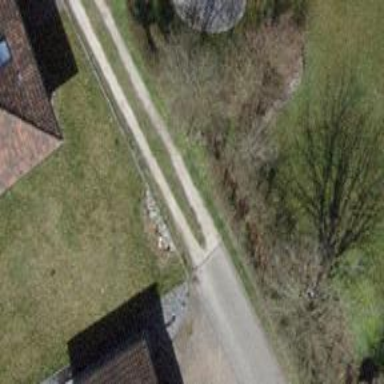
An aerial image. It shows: Gravel driveway with grade 2 track type.